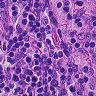
Metastatic tissue present: no